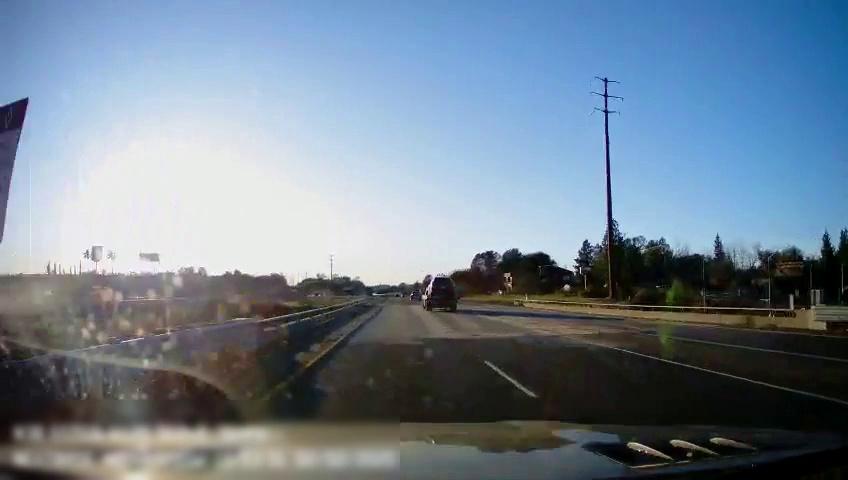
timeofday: Day
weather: Sunny
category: Drivable Space
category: Vehicles | Car
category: Vehicles | Truck
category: Lanes | Current Lane
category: Lanes | Current Lane
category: Lanes | Alternate Lane
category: Lanes | Alternate Lane
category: Lanes | Alternate Lane
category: Traffic | Signs